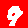
Digit: 9